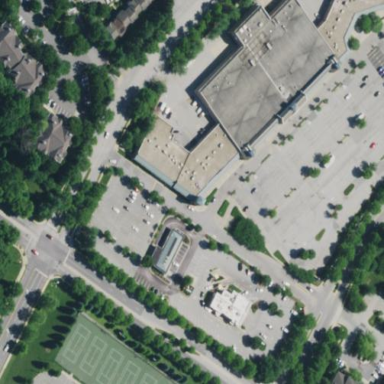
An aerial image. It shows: Retail building.